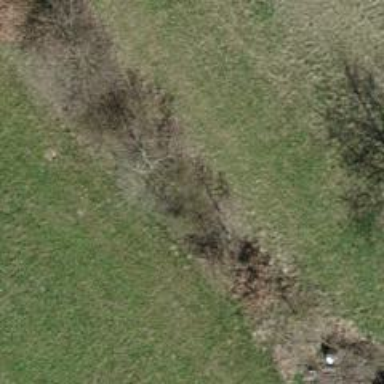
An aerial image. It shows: Hedge acting as barrier.